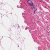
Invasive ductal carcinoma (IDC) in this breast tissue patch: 0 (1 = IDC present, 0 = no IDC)